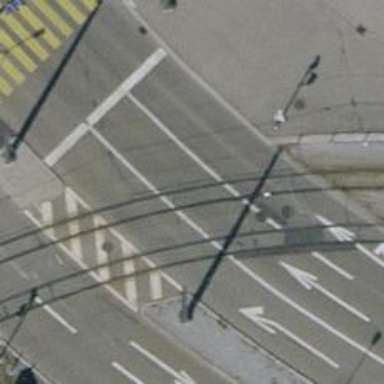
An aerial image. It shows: Asphalt road with primary classification. The road has separate sidewalks on both sides.